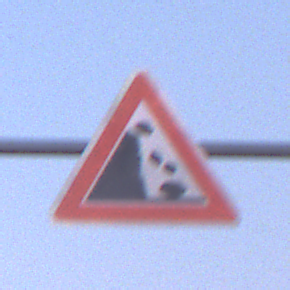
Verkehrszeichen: SteinschlagLinks
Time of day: SunriseSunset
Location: Outdoor (Nature)
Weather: Clear
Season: NotSpecified
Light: Natural